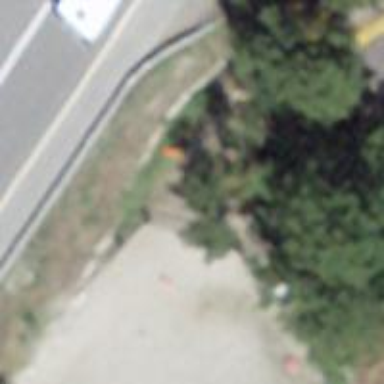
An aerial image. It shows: Pole supporting pipeline marker with roof cover.